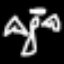
Label: angel